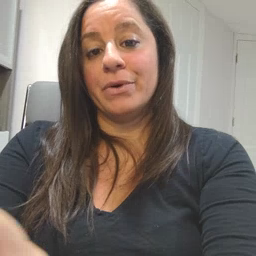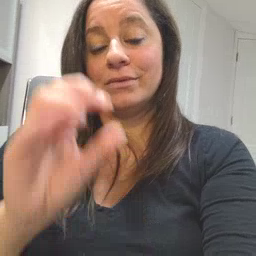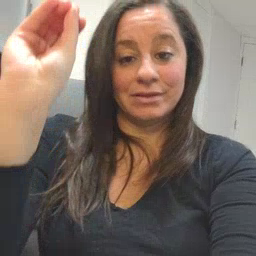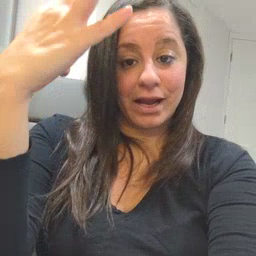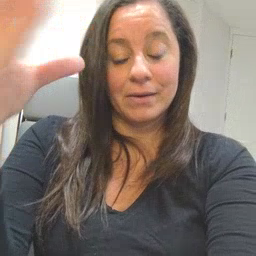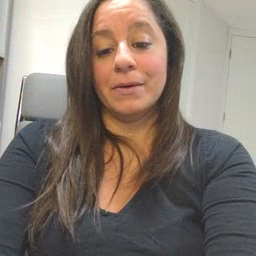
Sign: sun